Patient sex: M
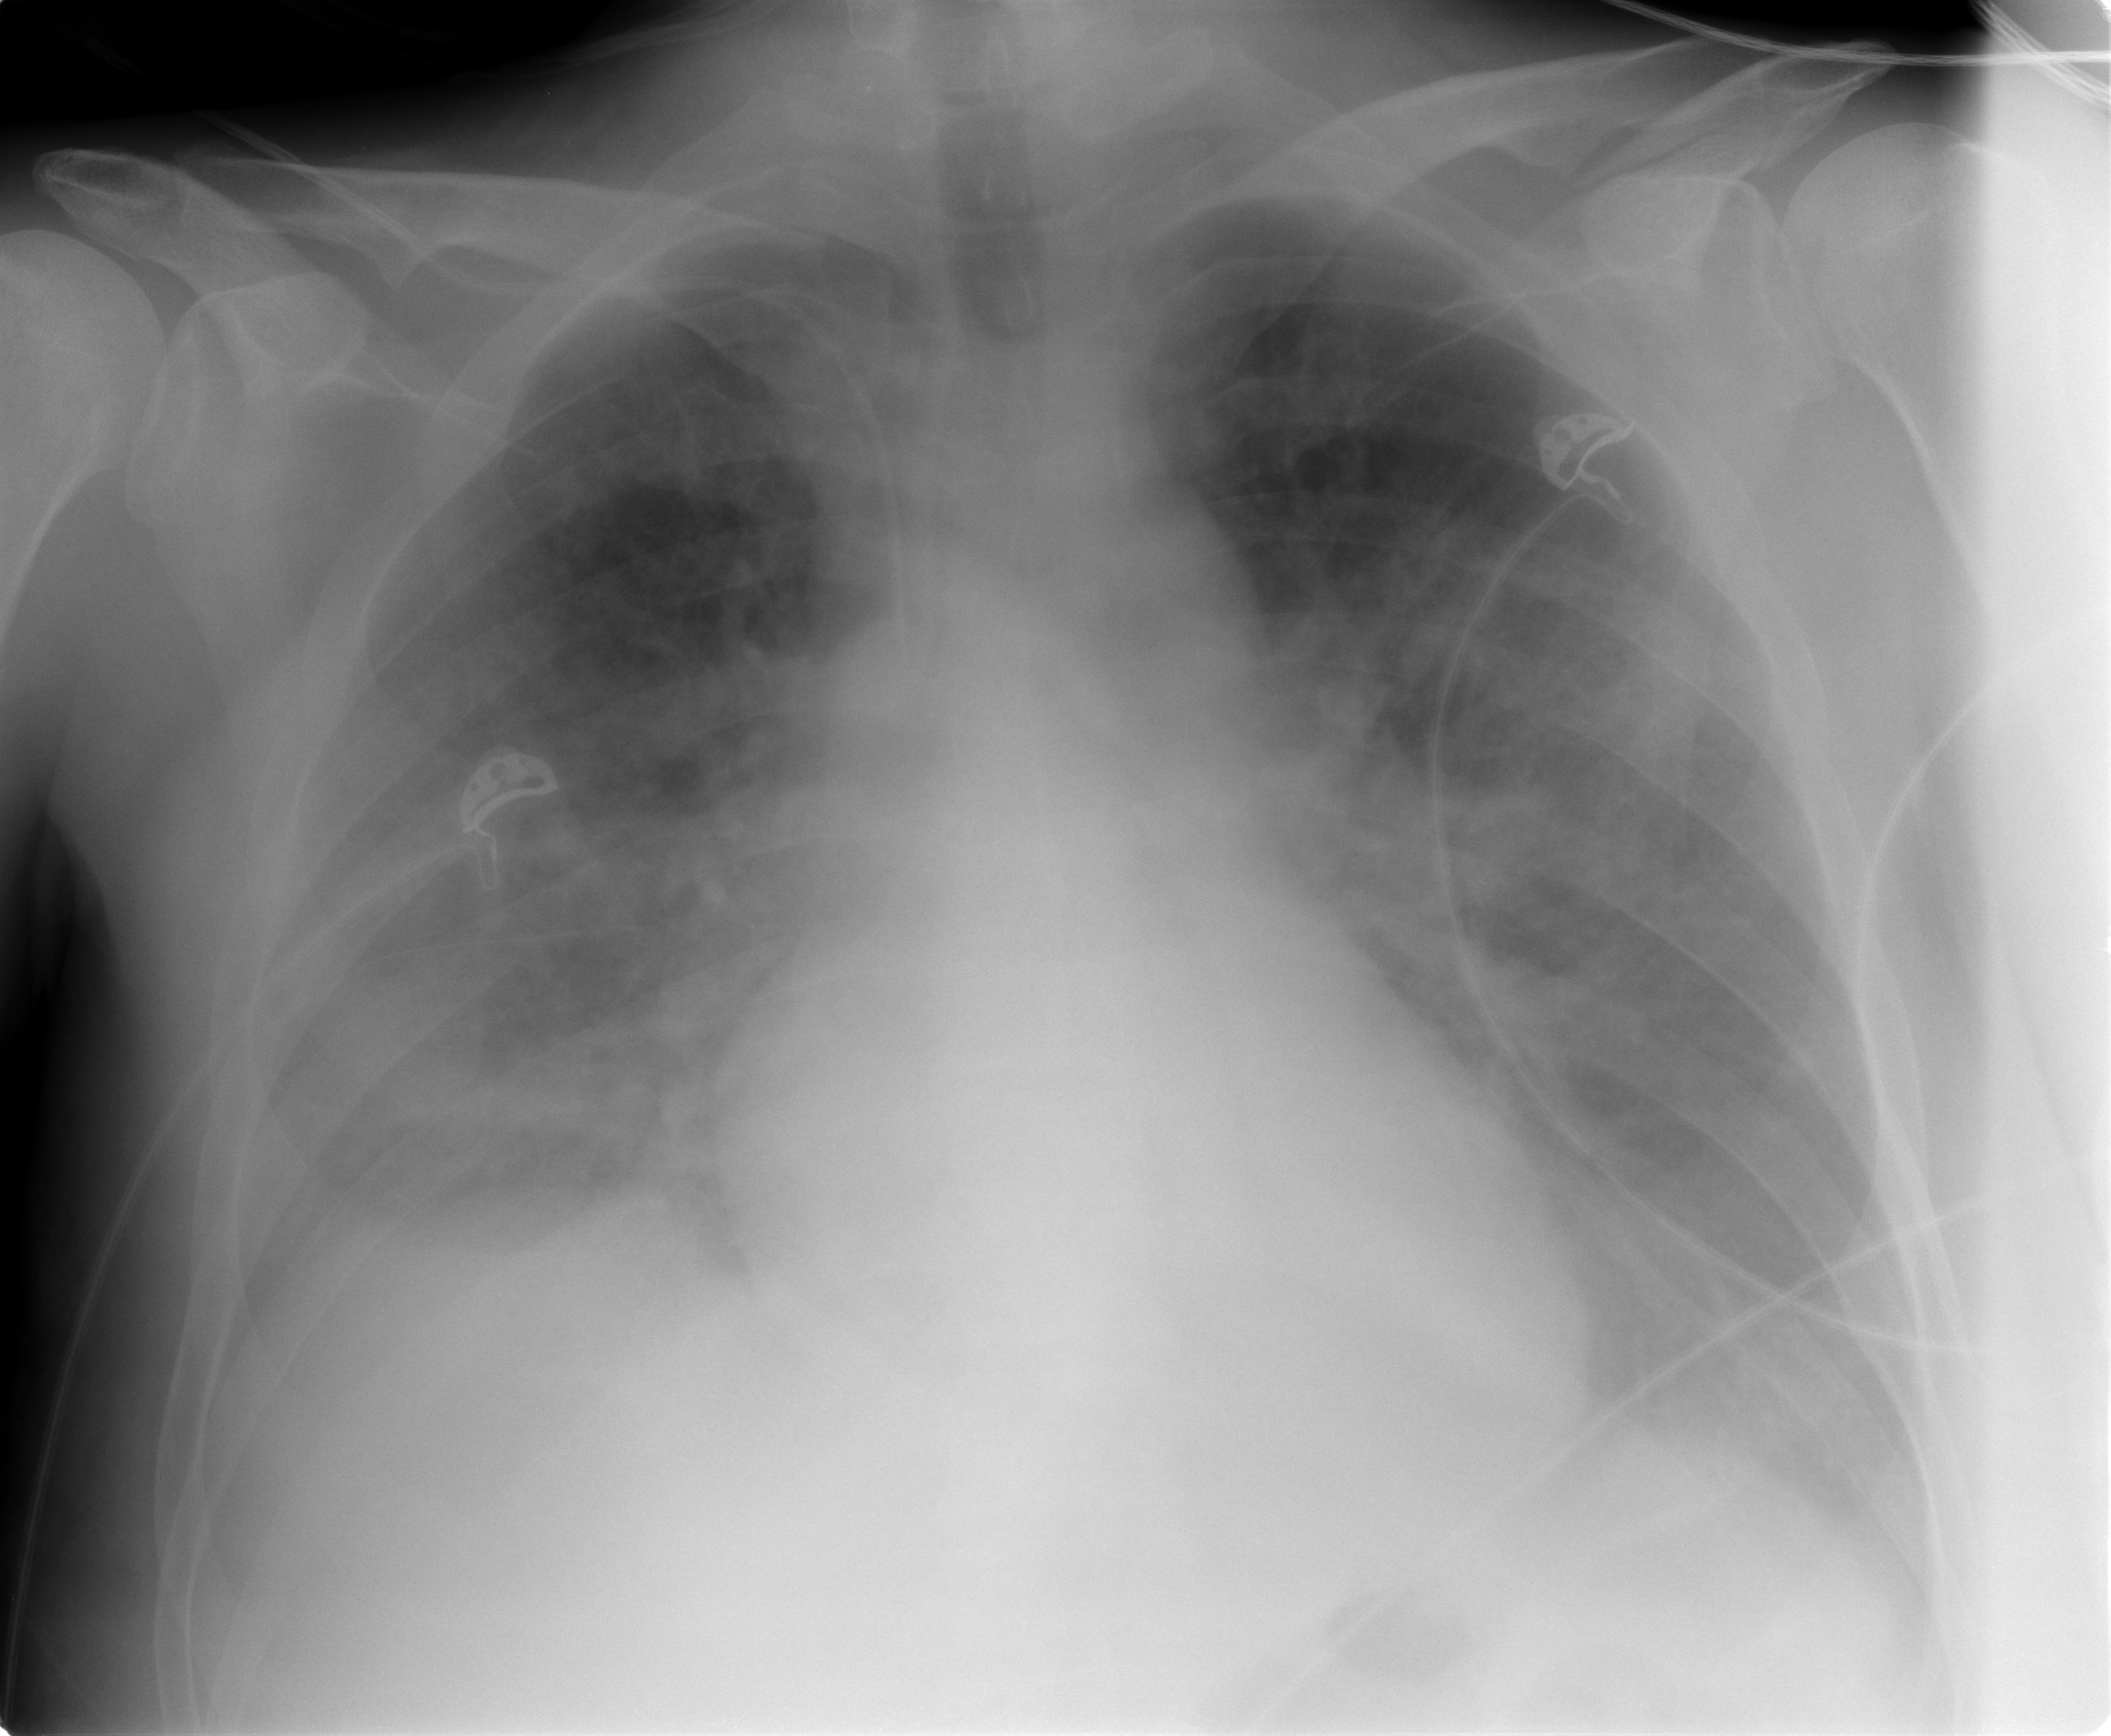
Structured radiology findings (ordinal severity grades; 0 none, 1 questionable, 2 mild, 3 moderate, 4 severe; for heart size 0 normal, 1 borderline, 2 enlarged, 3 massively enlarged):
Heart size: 0
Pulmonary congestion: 3
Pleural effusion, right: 3
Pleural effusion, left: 3
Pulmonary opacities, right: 2
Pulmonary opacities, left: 2
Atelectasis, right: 3
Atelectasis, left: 3